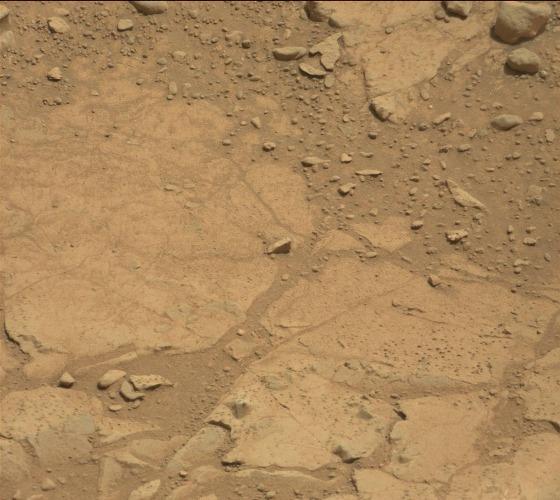
Terrain classes present: Bedrock, Gravel / Sand / Soil, Rock, Shadow